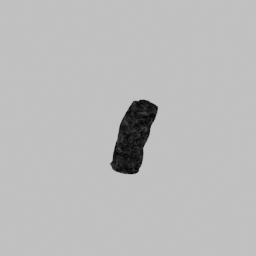
Label: tools